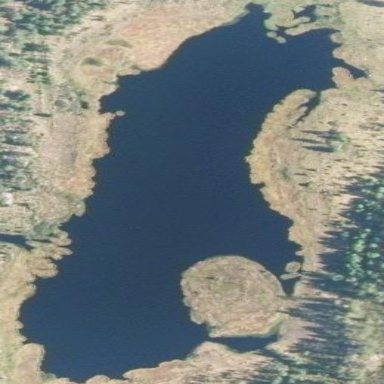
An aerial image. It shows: Lake with natural water.